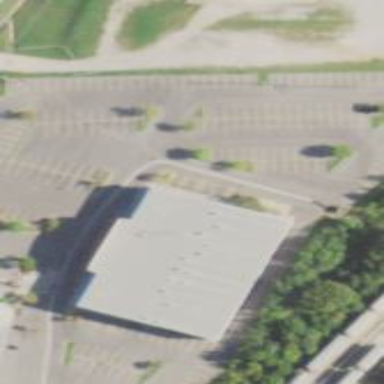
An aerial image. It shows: Cinema building.